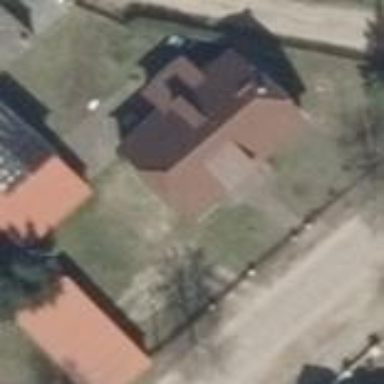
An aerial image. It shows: Simple and straightforward house.